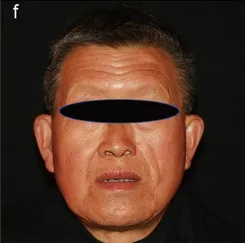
A 69-year-old man with a history of basal cell carcinoma on the left ala for 2 years. Different steps of the operation and postoperative follow-up (25 months). (e,f) Appearance at 25 months after the operation.
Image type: medical_photograph (other_medical_photograph)